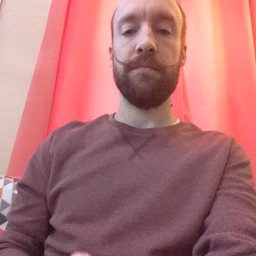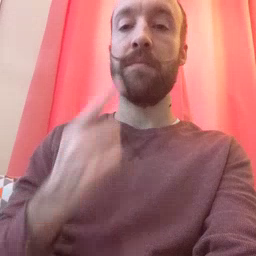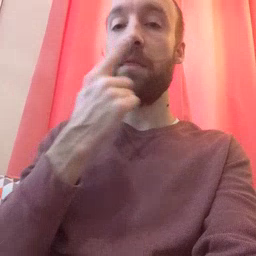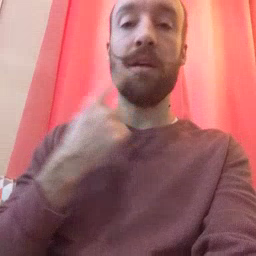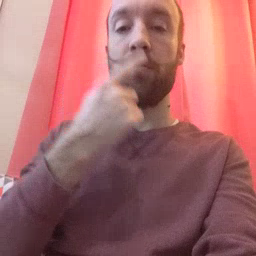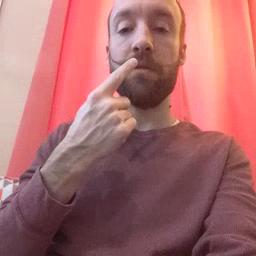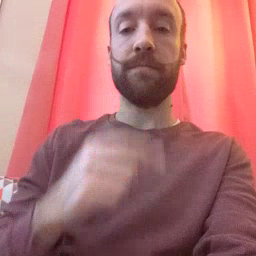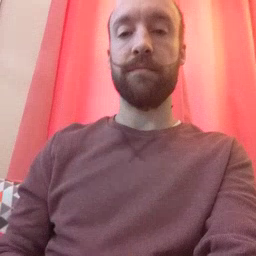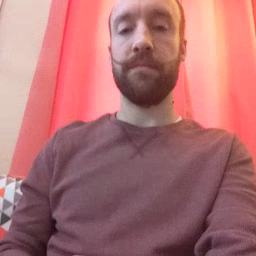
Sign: mouth